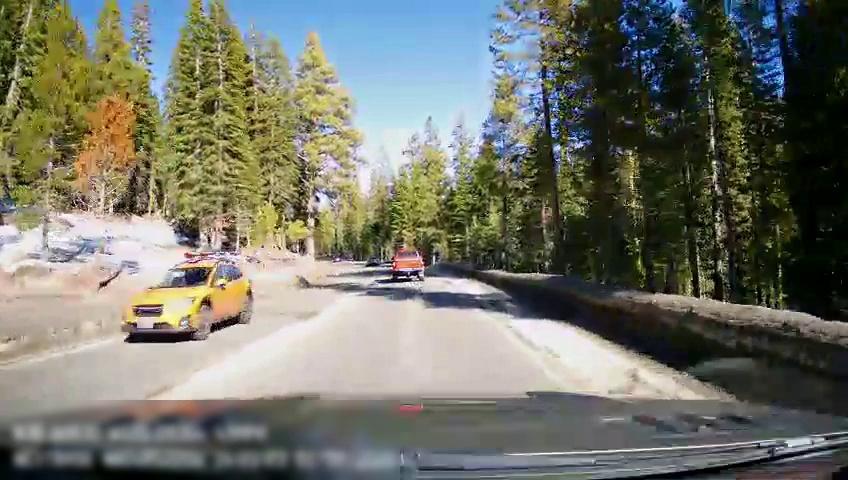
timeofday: Day
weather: Sunny
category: Drivable Space
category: Vehicles | SUV
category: Vehicles | Car
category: Vehicles | Truck
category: Lanes | Opposite Lane